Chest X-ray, PA view. Patient: 48 years old, sex F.
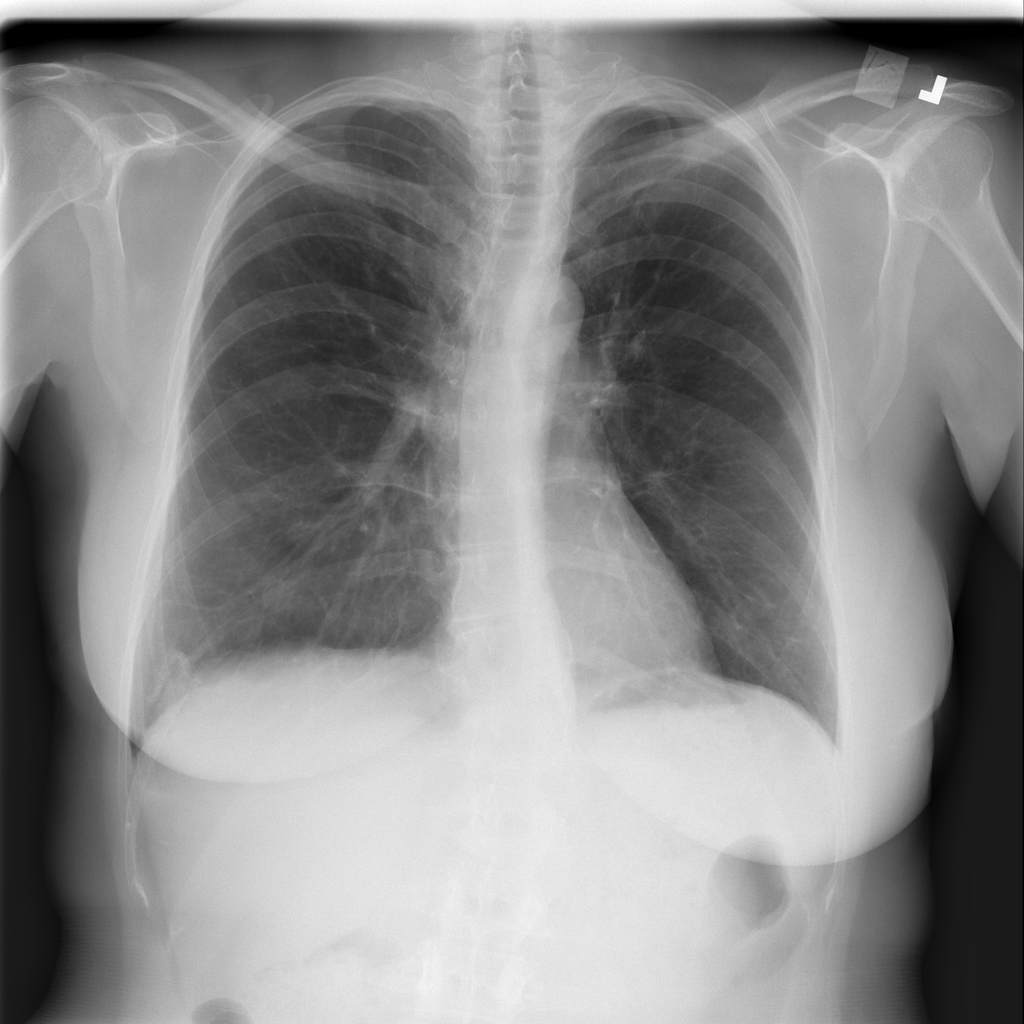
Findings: Pneumothorax